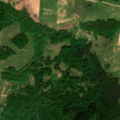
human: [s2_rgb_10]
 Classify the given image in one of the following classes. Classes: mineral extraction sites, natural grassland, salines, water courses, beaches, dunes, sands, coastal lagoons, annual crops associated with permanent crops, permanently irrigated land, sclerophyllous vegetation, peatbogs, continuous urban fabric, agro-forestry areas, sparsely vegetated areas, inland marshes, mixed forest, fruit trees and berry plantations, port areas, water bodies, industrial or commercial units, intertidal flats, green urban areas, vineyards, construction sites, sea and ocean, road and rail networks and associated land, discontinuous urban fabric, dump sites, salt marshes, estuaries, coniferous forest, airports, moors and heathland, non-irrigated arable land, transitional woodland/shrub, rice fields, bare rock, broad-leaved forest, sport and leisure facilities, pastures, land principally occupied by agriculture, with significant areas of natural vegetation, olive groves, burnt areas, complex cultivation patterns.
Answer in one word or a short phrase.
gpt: non-irrigated arable land, pastures, complex cultivation patterns, broad-leaved forest, mixed forest, transitional woodland/shrub